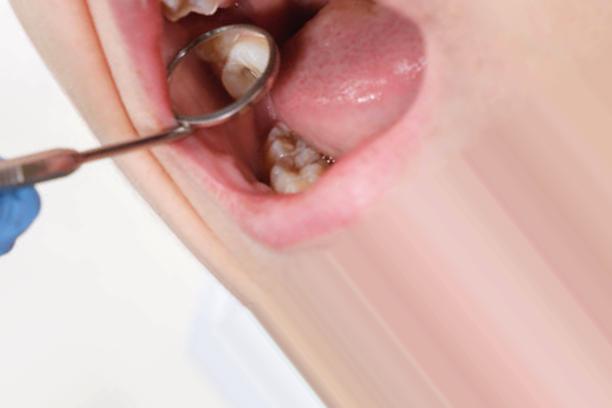
Condition: Caries